Aerial crown-view tile of a tropical tree (Barro Colorado Island, Panama), acquired 20250616:
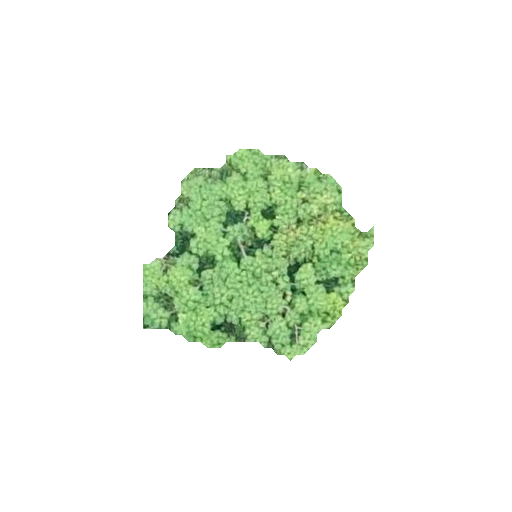
Species: Hieronyma alchorneoides
GBIF accepted scientific name: Hieronyma alchorneoides
Crown area: 48.636 m²